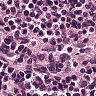
Metastatic tissue present: no